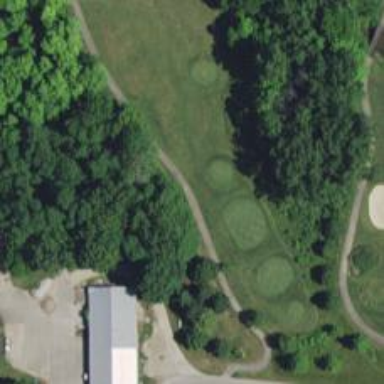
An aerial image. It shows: Service road designated as golf cart path.